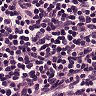
Metastatic tissue present: no